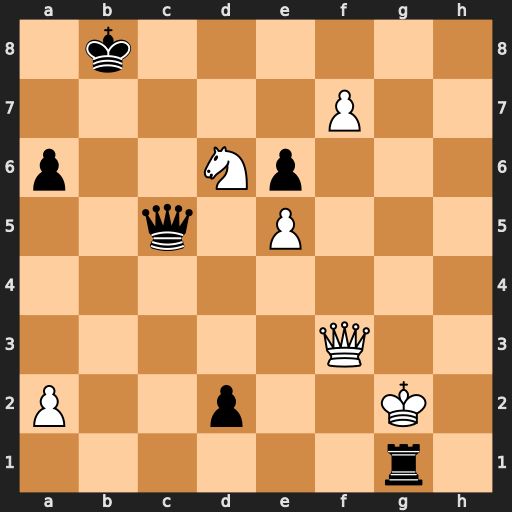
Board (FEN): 1k6/5P2/p2Np3/2q1P3/8/5Q2/P2p2K1/6r1
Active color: w
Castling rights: -
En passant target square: -
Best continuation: Kh2 Qxe5+ Kxg1